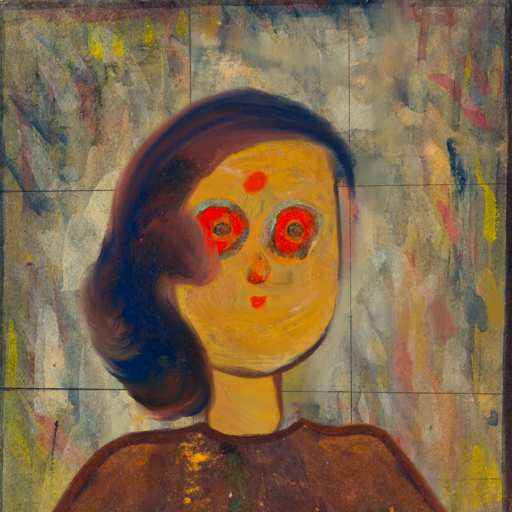
Background: GypsyMother, Head And Neck Front: After_Raid, Face Front: Sisters, Bust: Comrade, Hair Front: Mother_And_Son_Son, Head Accessory: Blank, Second Necklace: Blank, Necklace: Blank, Baby: Blank